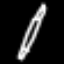
Label: pencil